Current action and preconditions to check: trajectory_clear

Your task: For each precondition in the list above, predict whether it will hold at this action.

Consider the current scene as observed from the mobile robot's camera, and analyze the predicted future states of all dynamic agents (e.g., people, animals, vehicles, or any moving entities) within the NEXT SECOND.

IMPORTANT: Only answer "very likely" if you are absolutely certain—based on strong, clear evidence—that a dynamic agent will violate the precondition in the predicted future state. Do NOT answer "very likely" for unlikely, ambiguous, or low-probability risks.

Ask yourself for each precondition: Is there a high probability, with clear and convincing evidence, that the predicted future states of any dynamic agent will interfere with the predicted future state of the currently executing action within the NEXT SECOND, causing that precondition to fail?

Assess the risk level based on these predictions. Use "likely" or "very likely" if motions create a clear risk of interference.

Use "neutral" or "improbable" if agents are nearby but their predicted paths are clearly diverging or non-conflicting.

Failure Risk Categories: "very improbable", "improbable", "neutral", "likely", "very likely"

Answer Format: Output ONLY the probability_of_failure value from these categories: "very improbable", "improbable", "neutral", "likely", "very likely"

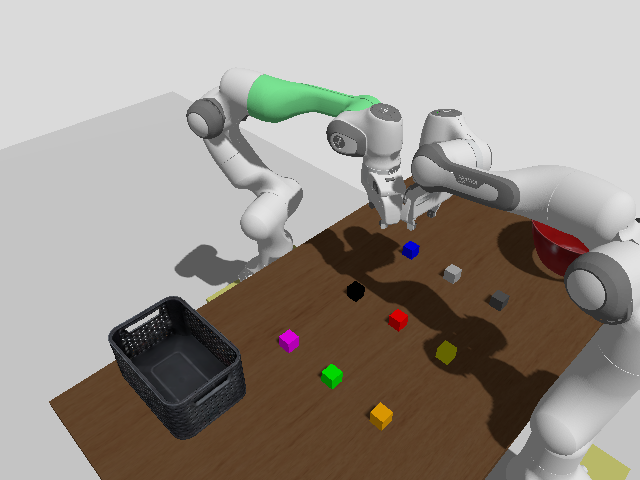

Answer: very likely